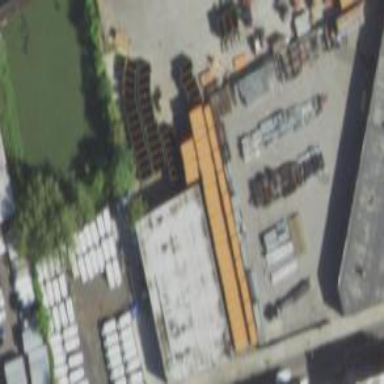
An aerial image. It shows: Industrial area used for storage.